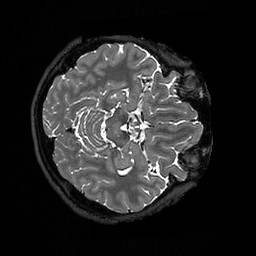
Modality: T2w
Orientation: axial
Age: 45
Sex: female
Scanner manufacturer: ge
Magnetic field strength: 3 T
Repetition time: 3.202 s
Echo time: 0.06683 s